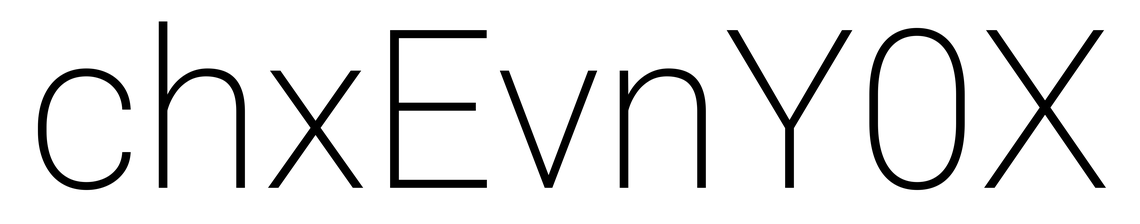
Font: Roboto_ExtraLight